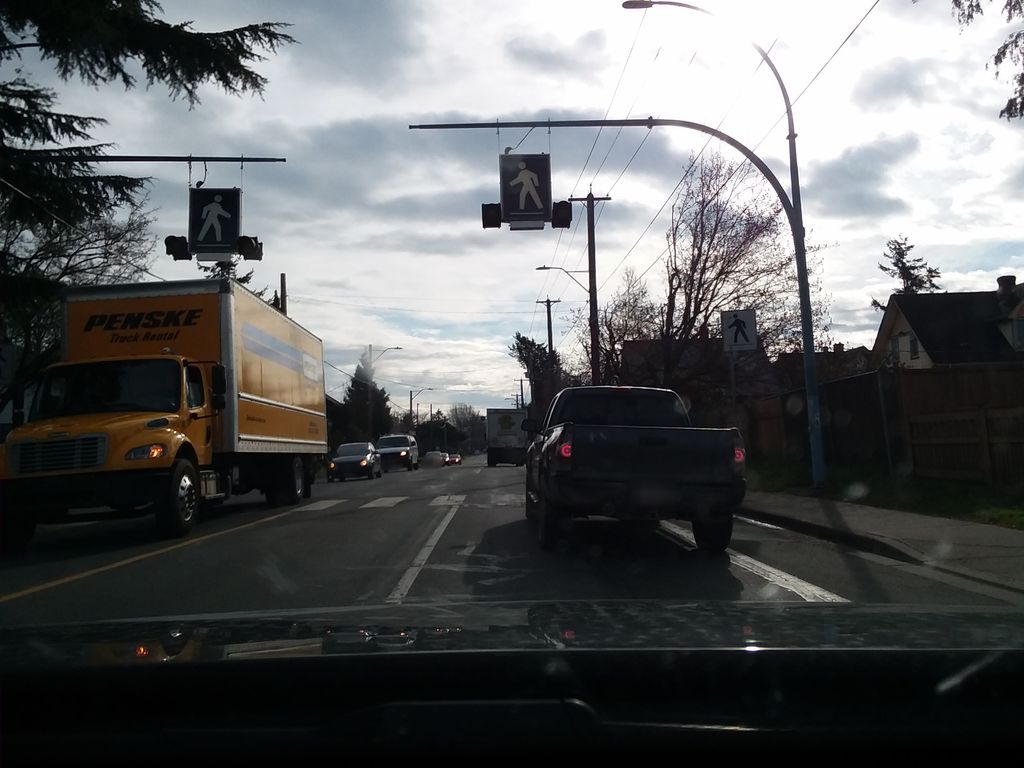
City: victoria